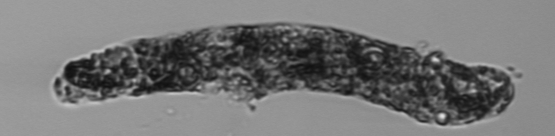
Label: fecal_pellet